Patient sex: M
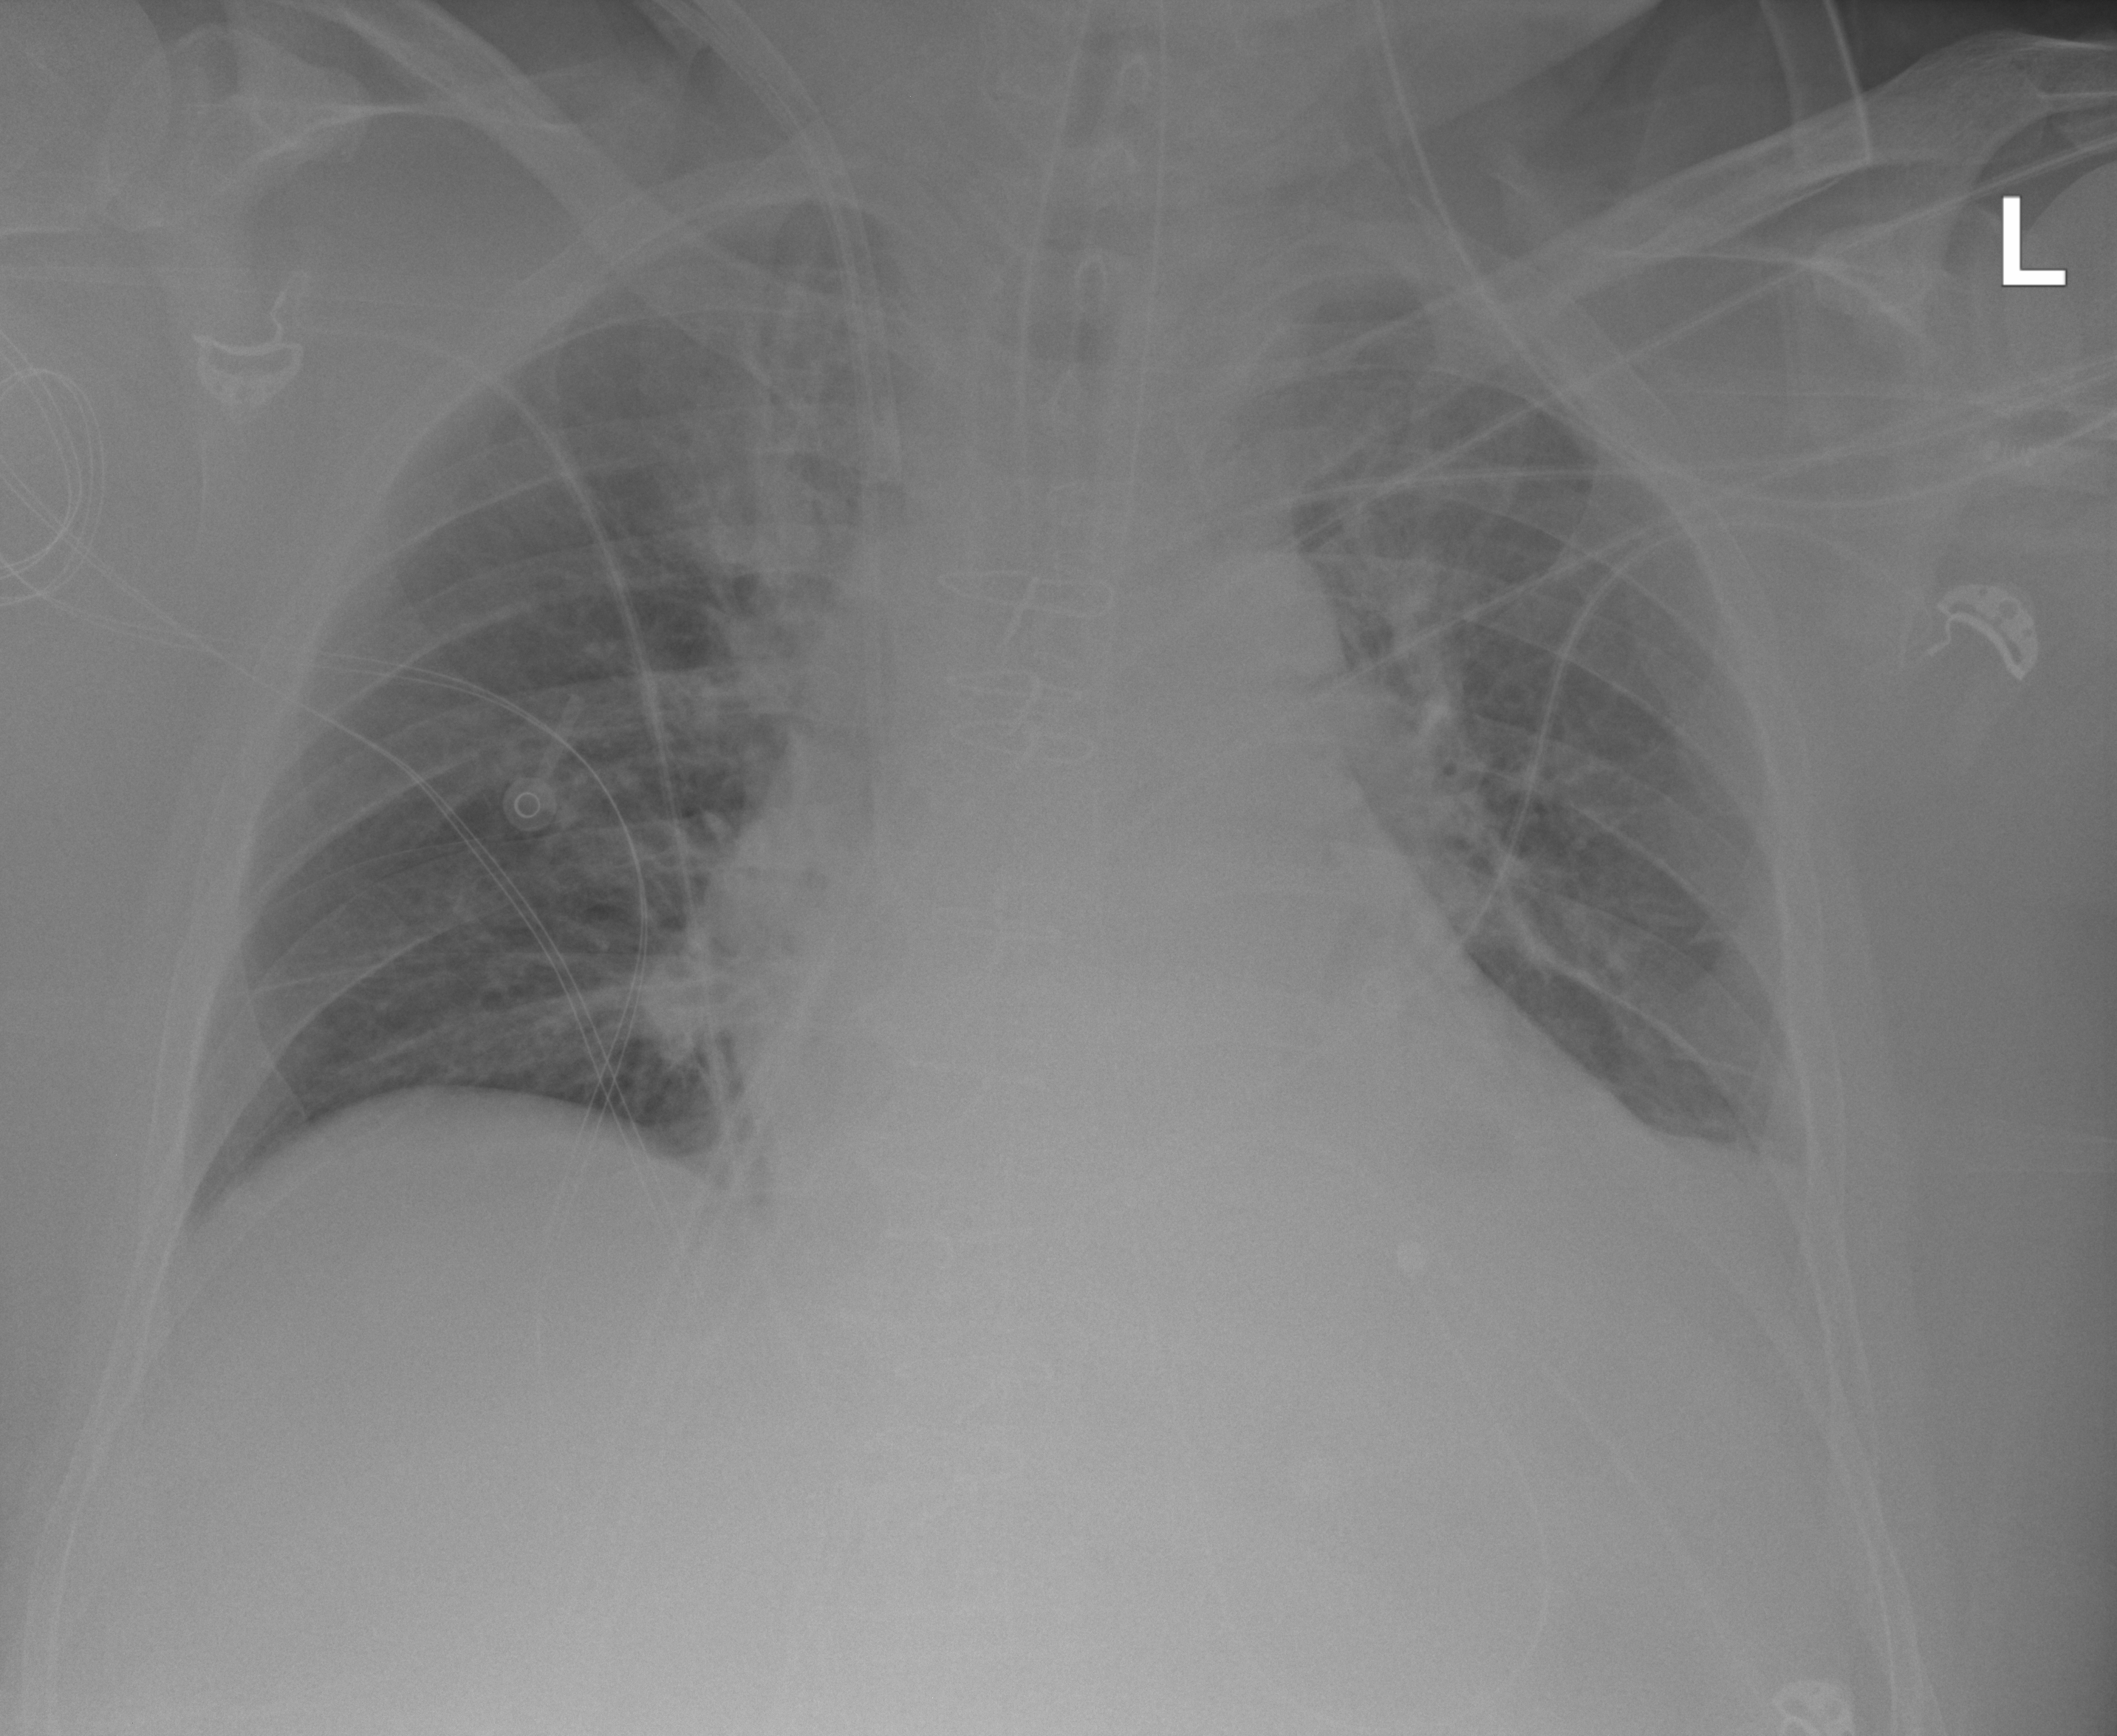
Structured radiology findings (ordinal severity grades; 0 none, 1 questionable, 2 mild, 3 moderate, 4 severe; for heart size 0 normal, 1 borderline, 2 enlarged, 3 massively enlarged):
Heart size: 2
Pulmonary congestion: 1
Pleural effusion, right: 0
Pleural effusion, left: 0
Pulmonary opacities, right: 2
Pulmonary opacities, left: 0
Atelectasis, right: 0
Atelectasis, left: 2